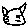
Label: cat